Chest X-ray:
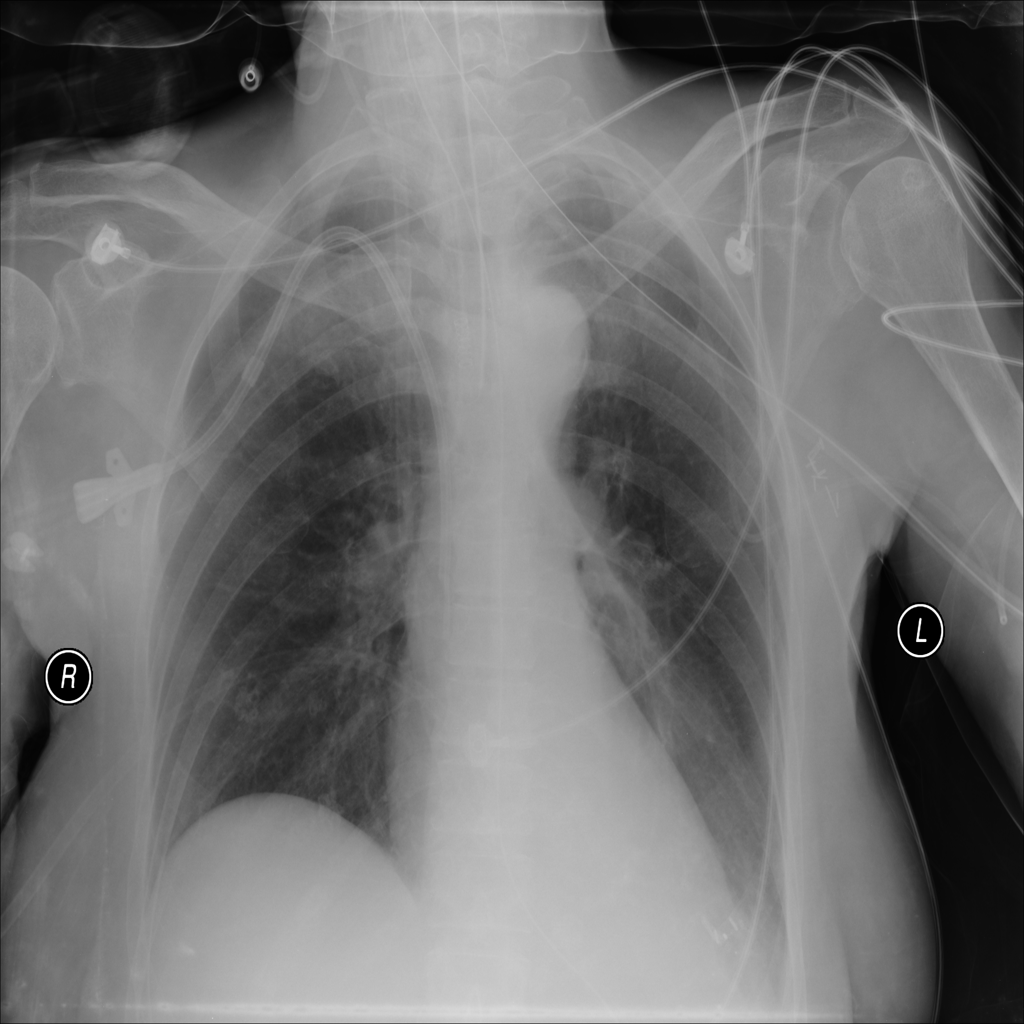
Findings: Effusion, Calcification
No abnormal finding: no